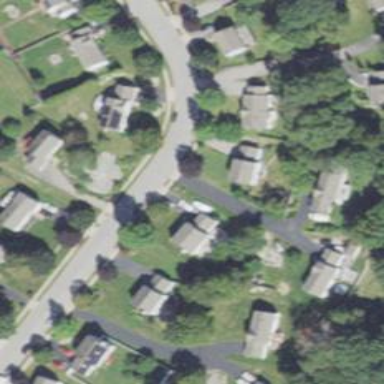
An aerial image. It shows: Residential driveway serving as service road.